Chest X-ray. View position: AP
Patient age: 24
Patient sex: M
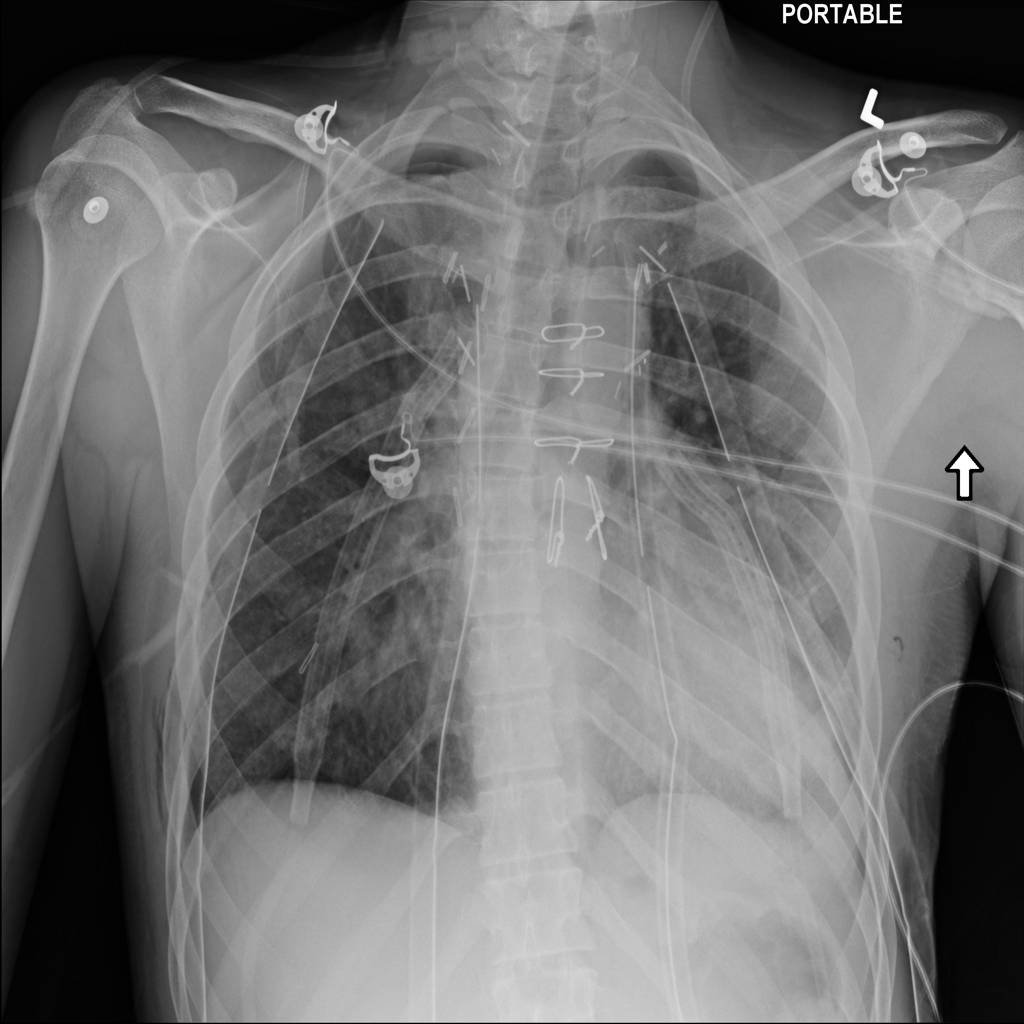
Finding: Pneumothorax